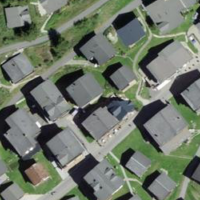
EUNIS habitat code: 54
Species observed at this site:
Corvus corone
Oenanthe oenanthe
Gypaetus barbatus
Sylvia borin
Anthus spinoletta
Dendrocopos major
Prunella modularis
Turdus viscivorus
Falco peregrinus
Buteo buteo
Prunella collaris
Sylvia atricapilla
Spinus spinus
Carduelis citrinella
Erithacus rubecula
Dryocopus martius
Pica pica
Phoenicurus ochruros
Certhia familiaris
Garrulus glandarius
Nucifraga caryocatactes
Passer italiae
Sitta europaea
Falco tinnunculus
Corvus corax
Achillea millefolium
Periparus ater
Motacilla cinerea
Cyanistes caeruleus
Lophophanes cristatus
Linaria cannabina
Troglodytes troglodytes
Pyrrhula pyrrhula
Sturnus vulgaris
Chloris chloris
Fringilla coelebs
Passer domesticus
Turdus torquatus
Coloeus monedula
Ptyonoprogne rupestris
Carduelis carduelis
Turdus merula
Columba palumbus
Fringilla montifringilla
Saxicola rubetra
Parus major
Hirundo rustica
Milvus milvus
Turdus pilaris
Regulus regulus
Cinclus cinclus
Pyrrhocorax graculus
Aquila chrysaetos
Motacilla alba
Delichon urbicum